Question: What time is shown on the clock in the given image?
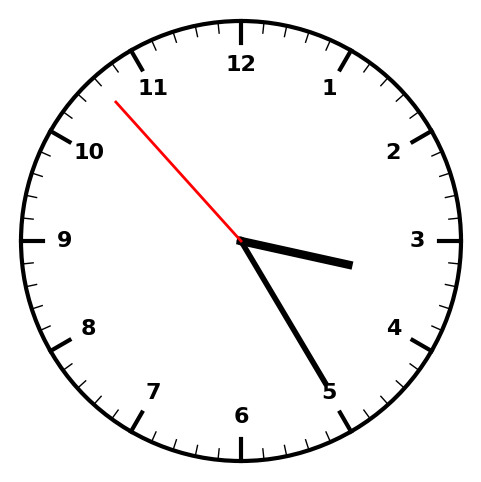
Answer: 03:24:53